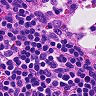
Metastatic tissue present: no